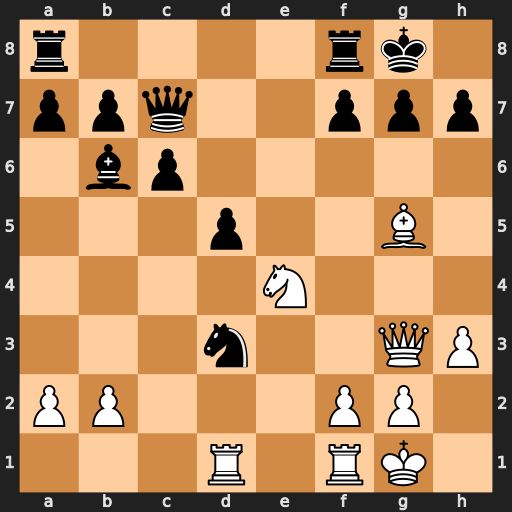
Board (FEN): r4rk1/ppq2ppp/1bp5/3p2B1/4N3/3n2QP/PP3PP1/3R1RK1
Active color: w
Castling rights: -
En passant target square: -
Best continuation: Nf6+ gxf6 Bf4+ Kh8 Bxc7